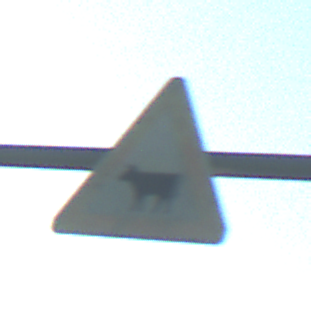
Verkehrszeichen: ViehtriebRechts
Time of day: MorningAfternoon
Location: Outdoor (Nature)
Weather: PartlyCloudy
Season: NotSpecified
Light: Natural